Question: I have a custom UIControl that looks like:

The white ring is drawn in drawRect as follows:
'''
//Get current context
CGContextRef mainContext = UIGraphicsGetCurrentContext();
/** Draw the Path **/
//Create the path
CGContextAddArc(mainContext, self.frame.size.width/2, self.frame.size.height/2, radius, 0, 2*M_PI, 0);
//Set the stroke color to white
[[UIColor whiteColor]setStroke];
//Define line width and cap
CGContextSetLineWidth(mainContext, HOUR_PICKER_BACKGROUND_WIDTH);
CGContextSetLineCap(mainContext, kCGLineCapButt);
//Draw the path
CGContextDrawPath(mainContext, kCGPathStroke);
'''
The black circle is a 'CAShapeLayer' and is drawn as follows:
'''
hourSelector = [CAShapeLayer layer];
hourSelector.path = [UIBezierPath bezierPathWithRoundedRect:selectorPosition cornerRadius:11.0].CGPath;
hourSelector.fillColor = [UIColor colorWithRed:65.0f/255.0f green:75.0f/255.0f blue:86.0f/255.0f alpha:1.0f].CGColor;
hourSelector.strokeColor = [UIColor colorWithRed:65.0f/255.0f green:75.0f/255.0f blue:86.0f/255.0f alpha:1.0f].CGColor;
hourSelector.lineWidth = 1;
[self.layer addSublayer:hourSelector];
'''
I have been able to implement the dragging of the black circle anywhere on the white ring. When I let the black circle go, I want to be able to animate the black circle to a certain position on the ring. When the finger is lifted off the circle, I have the value in radians of the ending touch position as well as the desired final position of the circles. I also have the points in rectangular/Cartesian coordinates. I'm trying to implement the desired behavior by drawing an arc between the two points and changing the position of the circle along the arc with a 'CAKeyFrameAnimation'.
'''
CAKeyframeAnimation *pathAnimation = [CAKeyframeAnimation animationWithKeyPath:@"position"];
pathAnimation.calculationMode = kCAAnimationPaced;
pathAnimation.fillMode = kCAFillModeForwards;
pathAnimation.removedOnCompletion = NO;
pathAnimation.duration = 1.0;
CGMutablePathRef arcPath = CGPathCreateMutable();
CGPathAddArc(arcPath, NULL, self.frame.size.width/2, self.frame.size.height/2, radius, endingTouchRadian, finalPositionRadian,0);
pathAnimation.path = arcPath;
CGPathRelease(arcPath);
[hourSelector addAnimation:pathAnimation forKey:@"moveHour"];
'''
My issue is that the arc created is nowhere on the white ring. 'self.frame.size.height' (and the corresponding width) is the same circle center used to create the white ring but the arc is created off the screen. Furthermore, using 0,0 for x,y does not return the top left of the frame but the exact center of the main window. The center of the arc circle also seems to change every time I rotate the circle and let go.
Am I missing out on how to get the center of the arc created to be the same as the center of the white circle?
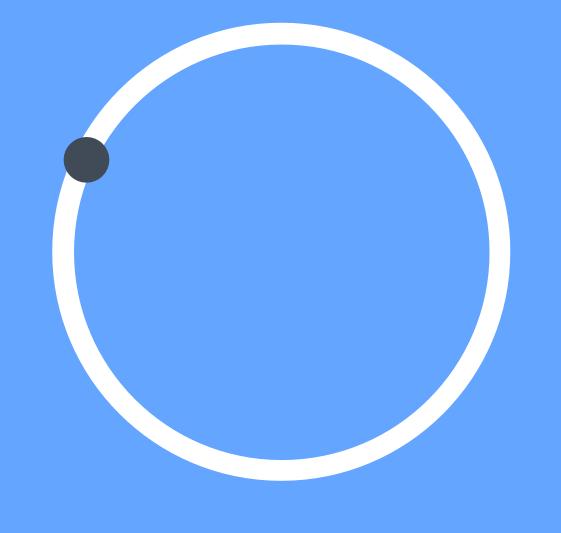
Answer: I figured it out. I was creating the CGPath outside drawRect which was redrawing the view with a different origin. I don't understand what exactly was going on underneath but moving the CGPath creation code to drawRect resolved the issue. Thanks to @Unheilig for pointing me in the right direction with his comment.